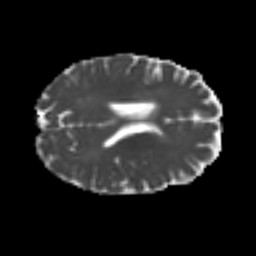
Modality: MD
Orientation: axial
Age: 50
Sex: female
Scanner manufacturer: siemens
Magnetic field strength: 3 T
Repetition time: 4.999 s
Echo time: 0.07946 s